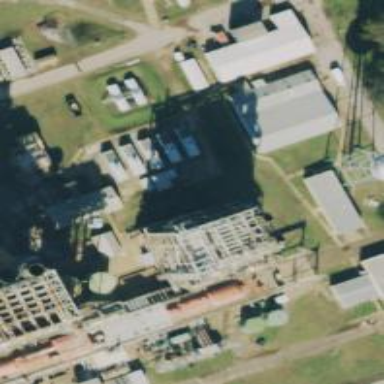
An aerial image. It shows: Generator is pictured.